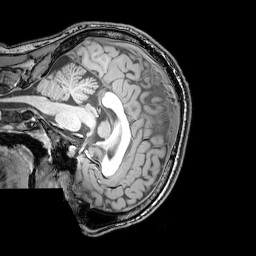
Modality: T1w
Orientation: sagittal
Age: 22
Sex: male
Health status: healthy
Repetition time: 0.081 s
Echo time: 0.037 s